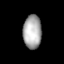
Tissue: skin
Cell type: Epithelial cells
Senescence score: 0.1955
Nuclear area (px): 605
Mean DAPI intensity: 169.104